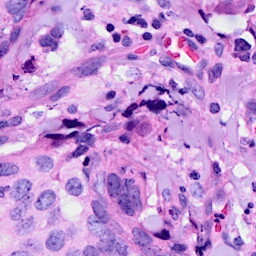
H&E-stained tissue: Breast